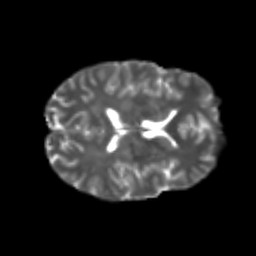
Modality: T2w
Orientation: axial
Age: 24
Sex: male
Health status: healthy
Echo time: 0.074 s